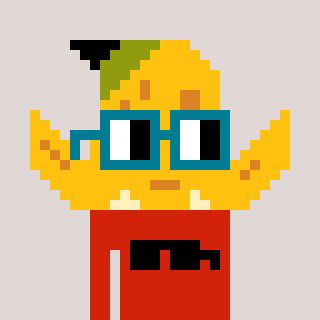
a pixel art character with square dark green glasses, a banana-shaped head and a red-colored body on a warm background